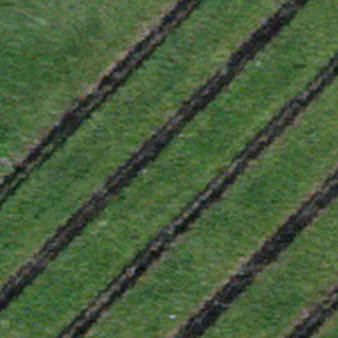
Label: other